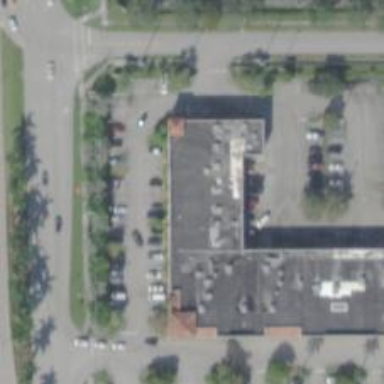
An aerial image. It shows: Veterinary facility.